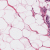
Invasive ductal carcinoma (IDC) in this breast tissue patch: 0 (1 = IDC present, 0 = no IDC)